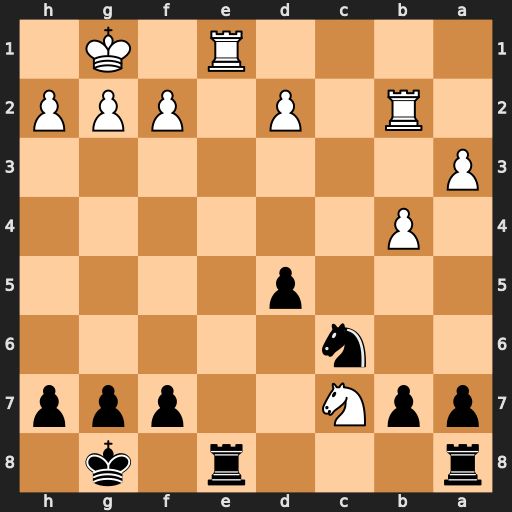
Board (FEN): r3r1k1/ppN2ppp/2n5/3p4/1P6/P7/1R1P1PPP/4R1K1
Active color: b
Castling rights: -
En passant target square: -
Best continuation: Rxe1#